Question: I am having trouble with the rendering of images. In Chrome, It looks beautiful, But Firefox and IE makes it look all edgy. What can I do? The attached image shows the Firefox render on the left side and the Chrome render on the right side.
'''
<img src="../Media/Images/GD%20Logo%20Transparent.png" alt="Company Logo" height="35px" style="padding-bottom:10px;"/>
'''
The Render Image:

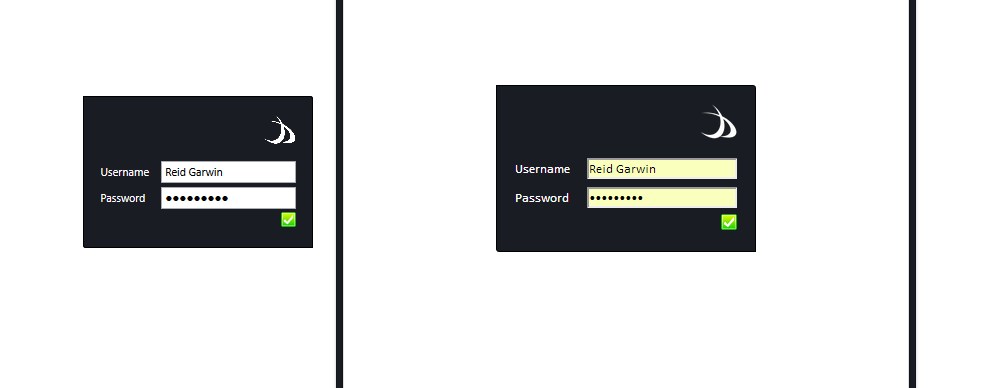
Answer: This is because you use resized image 'height="35px"'. Make image with width of 35px an use it without resizing.